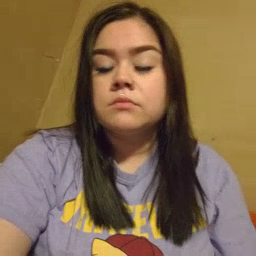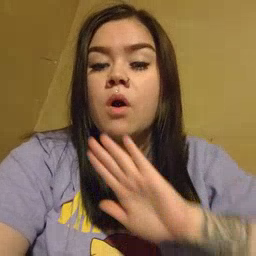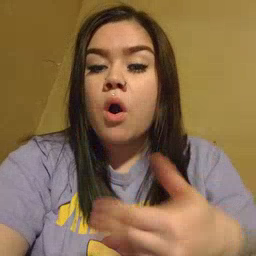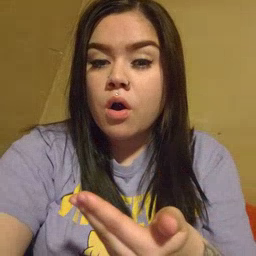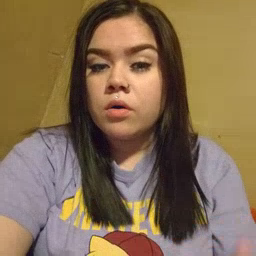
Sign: all